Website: walmart
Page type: payment
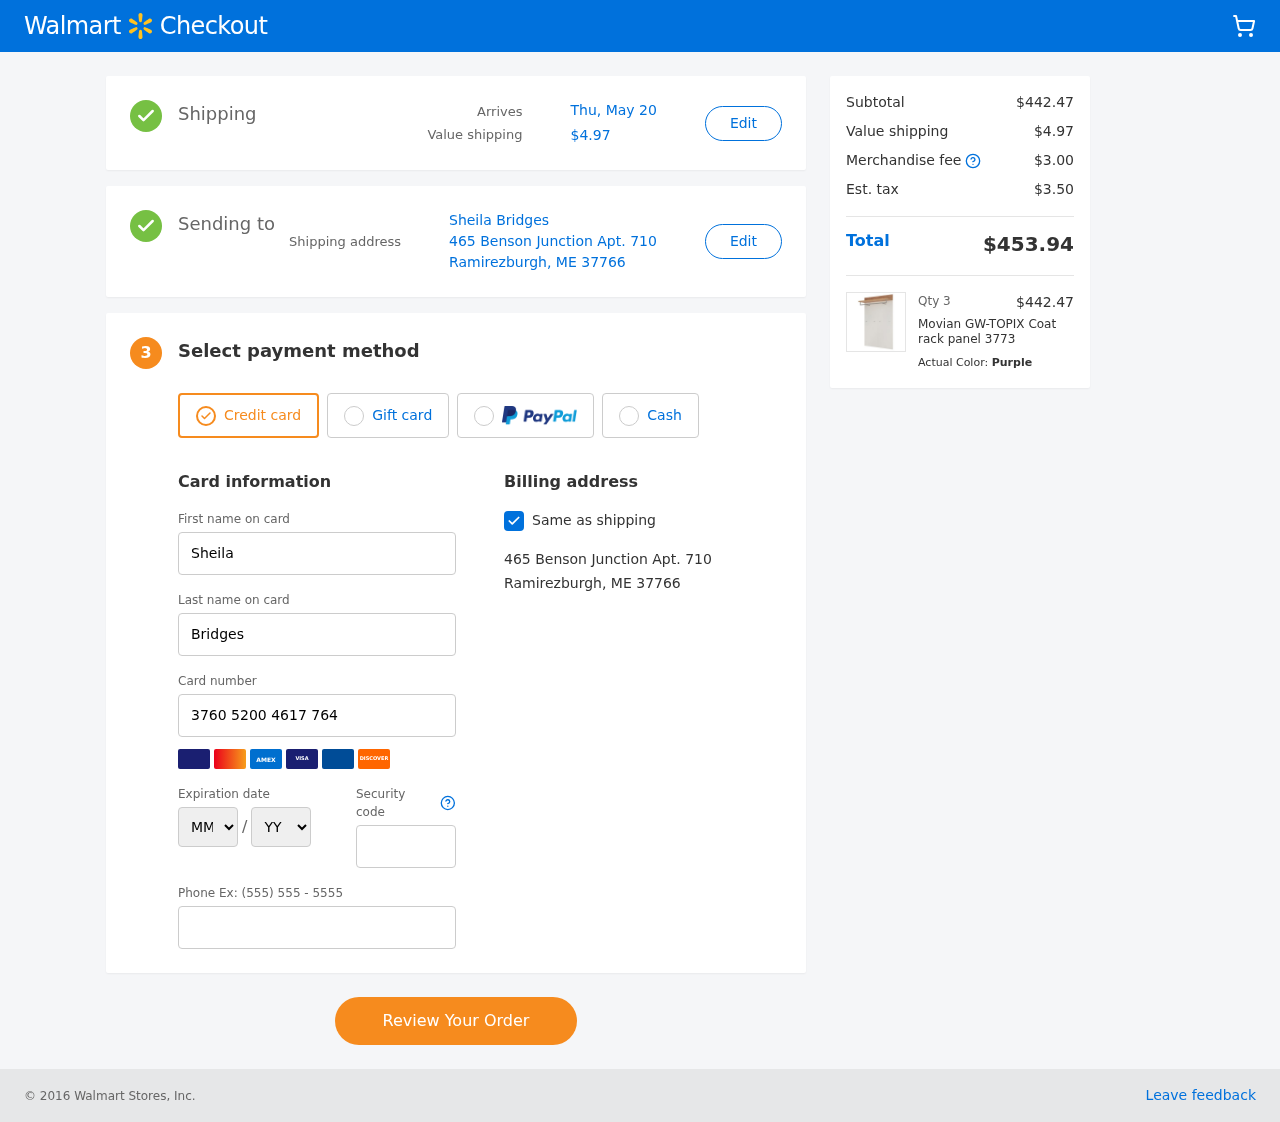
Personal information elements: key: PII_CARD_EXPIRY_MONTH
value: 11
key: PII_CARD_EXPIRY_YEAR
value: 28
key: PII_CITY_STATE_ZIP
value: Ramirezburgh, ME 37766
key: PII_FULLNAME
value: Sheila Bridges
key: PII_STREET
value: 465 Benson Junction Apt. 710
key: PII_FIRSTNAME
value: Sheila
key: PII_LASTNAME
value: Bridges
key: PII_CARD_NUMBER
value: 3760 5200 4617 764
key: PII_CARD_CVV
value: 6858
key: PII_PHONE
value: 8298682532
Product elements: key: PRODUCT1_NAME
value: Movian GW-TOPIX Coat rack panel 3773
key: PRODUCT1_PRICE
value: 147.49
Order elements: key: ORDER_DELIVERY_DATE
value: Thu, May 20
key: ORDER_SHIPPING_COST
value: $4.97
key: ORDER_SUBTOTAL
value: $442.47
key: ORDER_MERCHANDISE_FEE
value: $3.00
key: ORDER_TAX
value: $3.50
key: ORDER_TOTAL
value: $453.94
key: ORDER_NUM_ITEMS
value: Qty 3